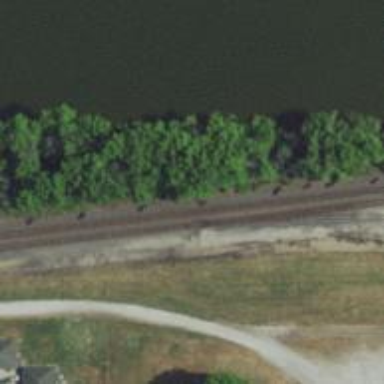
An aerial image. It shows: Railway track.